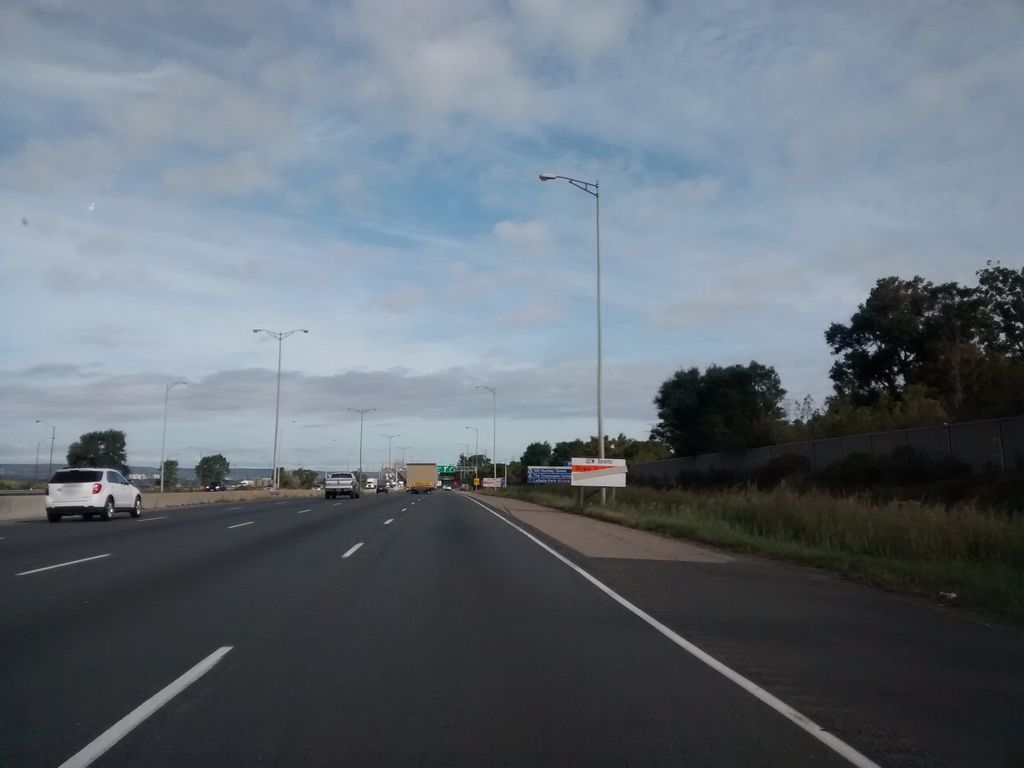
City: hamilton